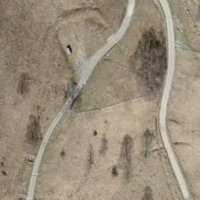
EUNIS habitat code: 23
Species observed at this site:
Hipparchia fagi